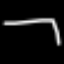
Label: chair